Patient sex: M
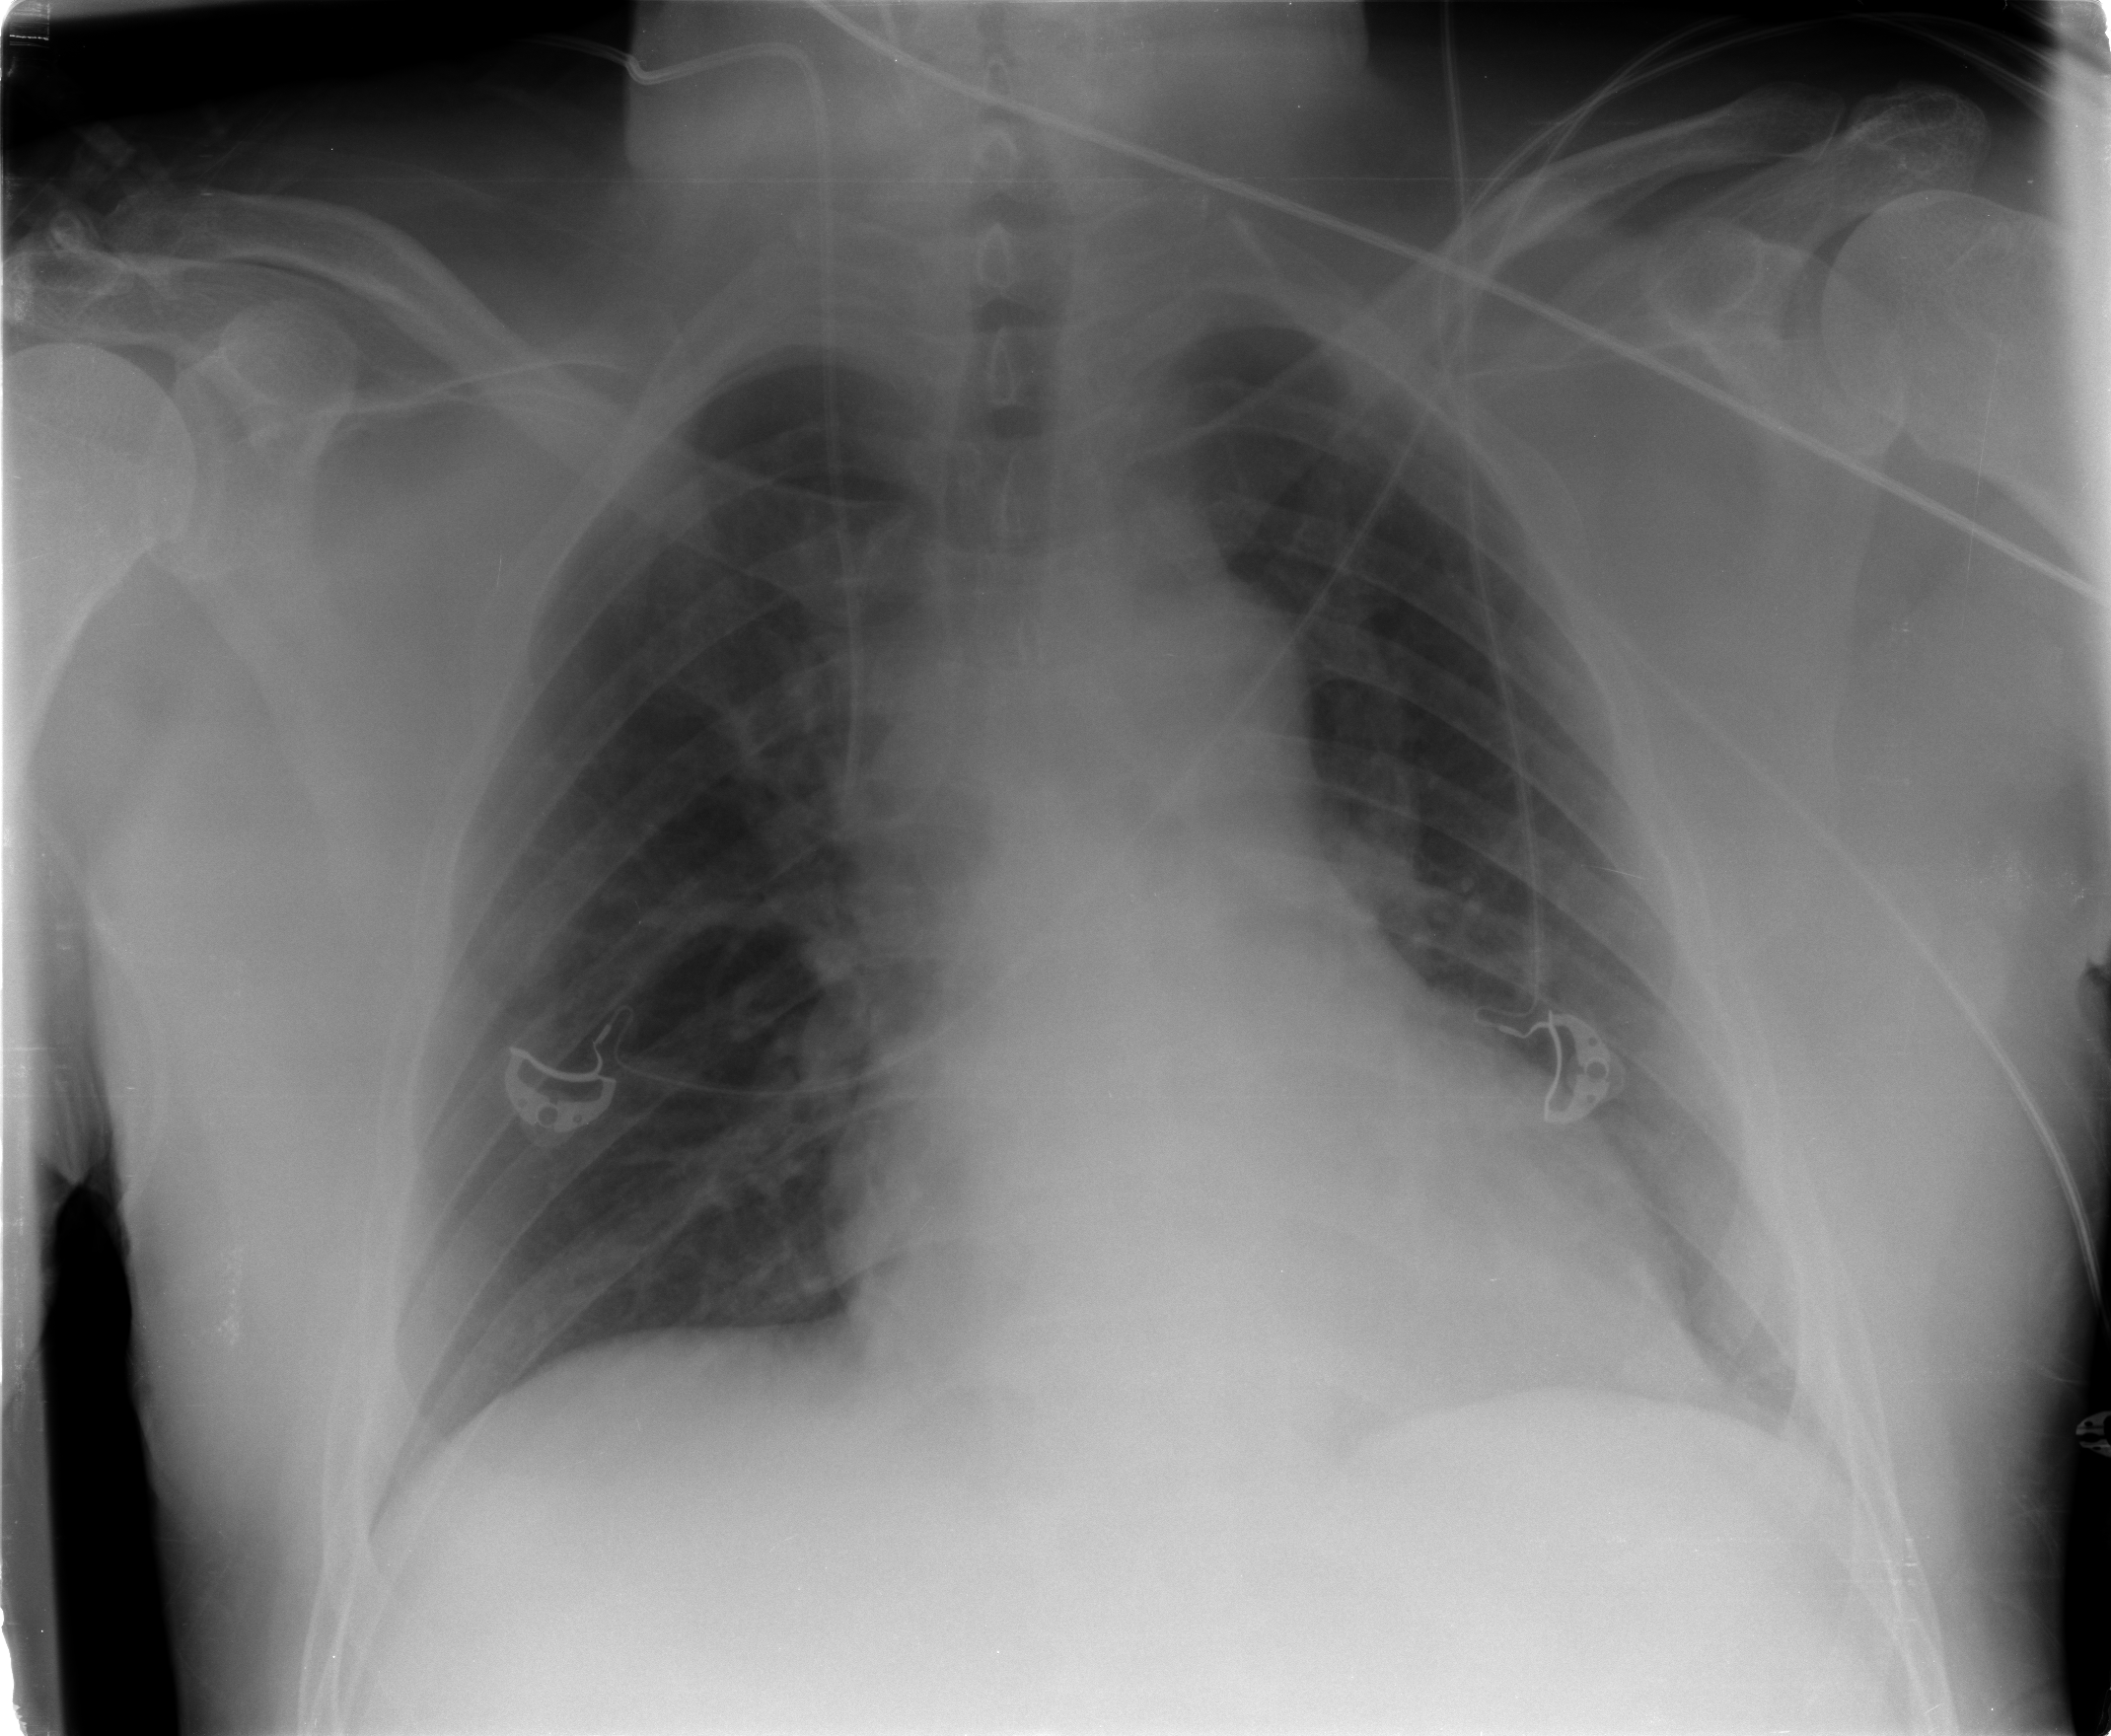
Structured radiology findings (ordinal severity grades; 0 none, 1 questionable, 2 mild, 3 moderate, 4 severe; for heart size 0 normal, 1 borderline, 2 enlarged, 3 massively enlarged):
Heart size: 0
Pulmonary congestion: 0
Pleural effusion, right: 0
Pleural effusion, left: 1
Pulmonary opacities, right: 0
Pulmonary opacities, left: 0
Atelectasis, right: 0
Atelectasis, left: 0